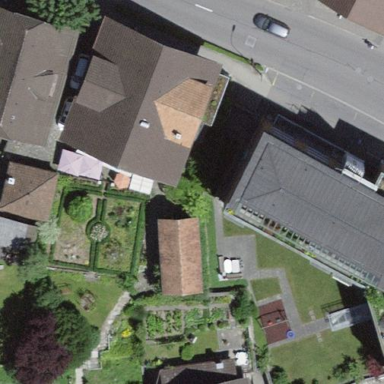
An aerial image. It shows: Cafe building.